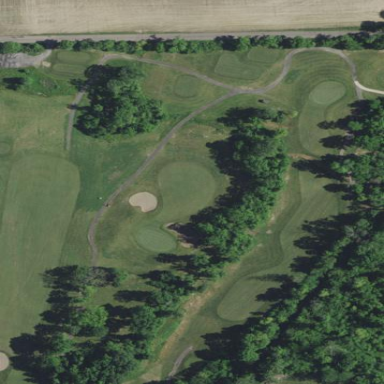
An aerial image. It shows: Grassy area designated as golf fairway.